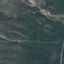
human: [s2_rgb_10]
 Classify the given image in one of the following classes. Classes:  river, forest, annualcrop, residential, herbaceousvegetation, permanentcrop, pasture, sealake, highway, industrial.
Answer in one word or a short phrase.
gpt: HerbaceousVegetation